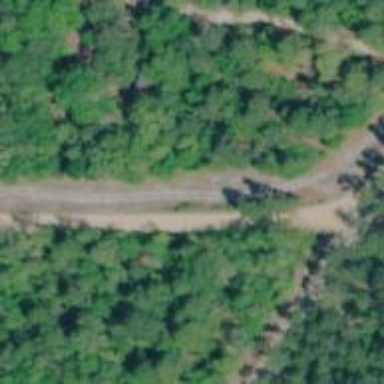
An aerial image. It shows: Unclassified road.